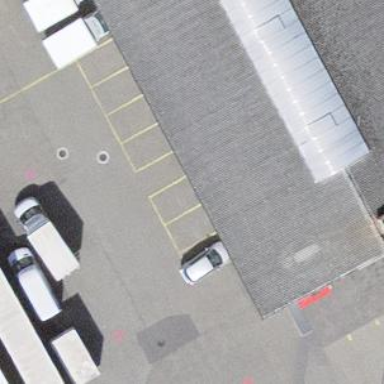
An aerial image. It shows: Street-side parking lot with asphalt surface.